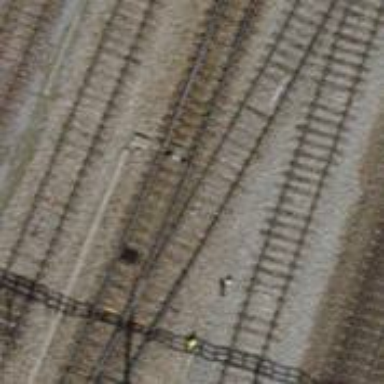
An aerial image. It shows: Railway switch.